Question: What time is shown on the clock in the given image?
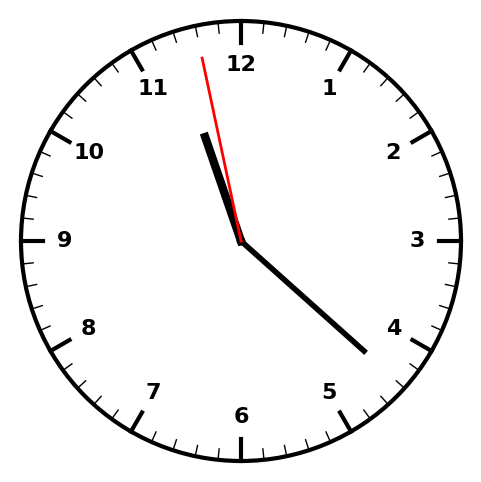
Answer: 11:21:58